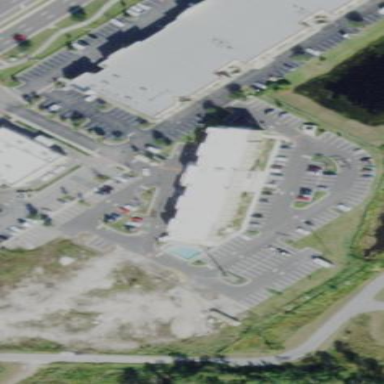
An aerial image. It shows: There is swimming pool.